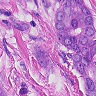
Metastatic tissue present: yes